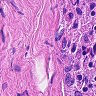
Metastatic tissue present: no